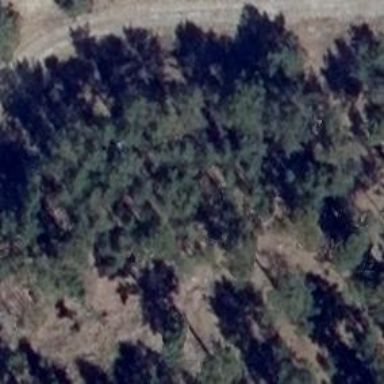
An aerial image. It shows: Hunting stand.